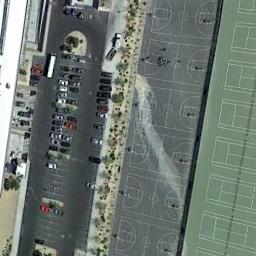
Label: basketball_court